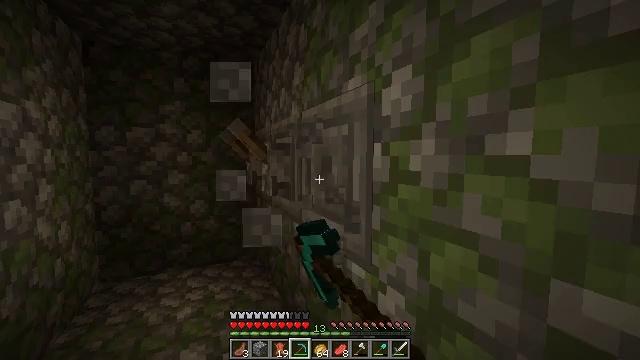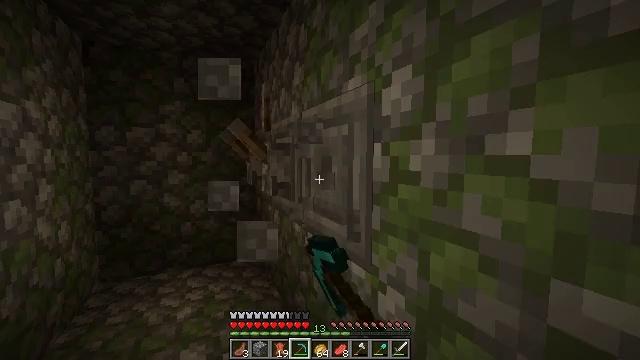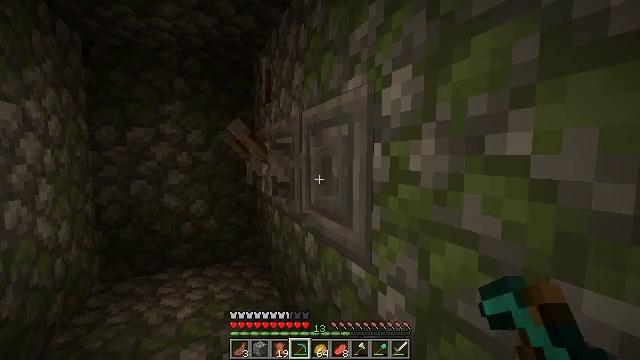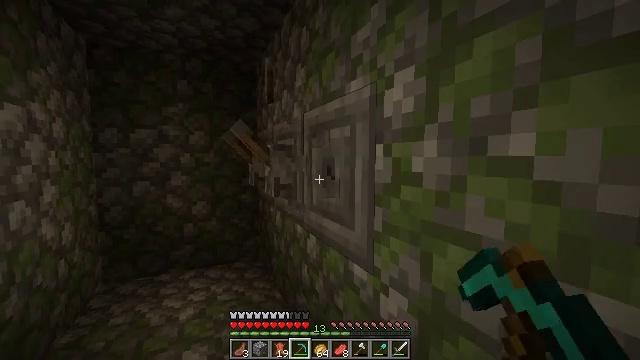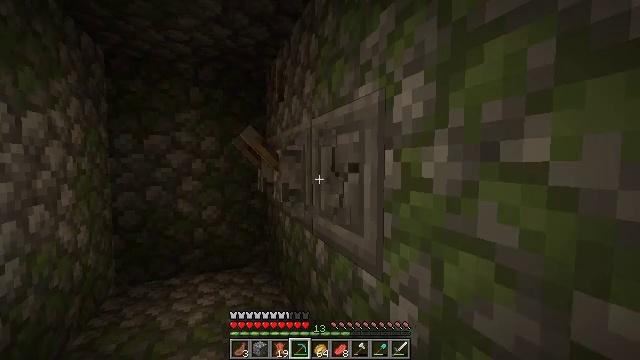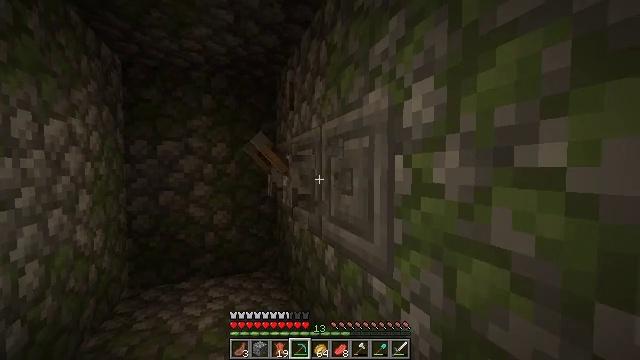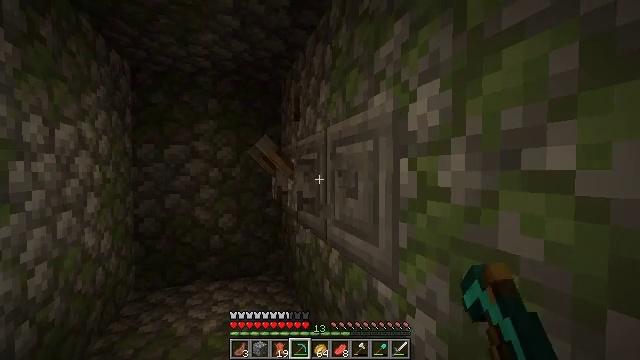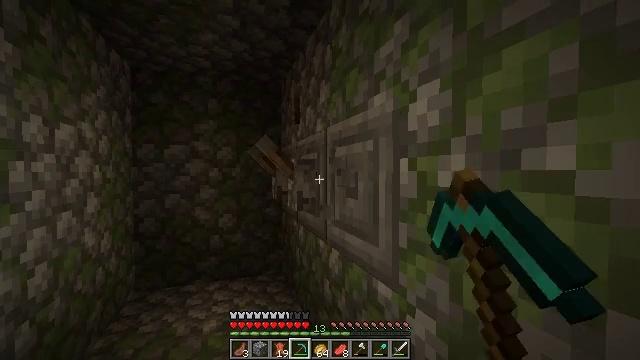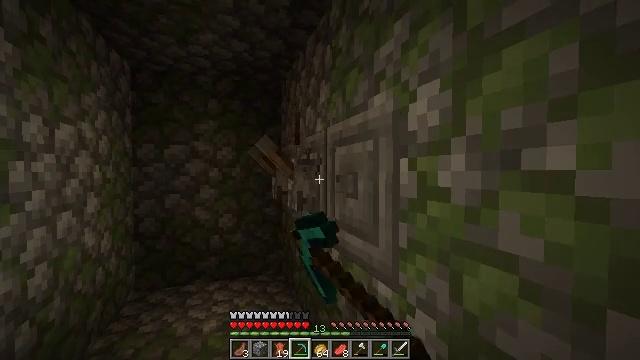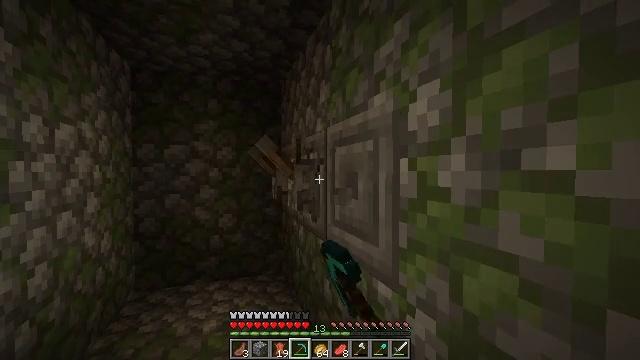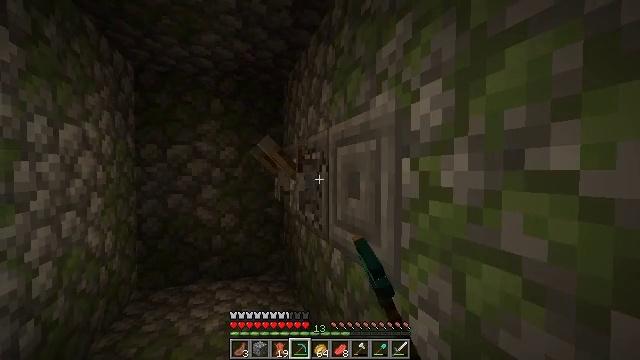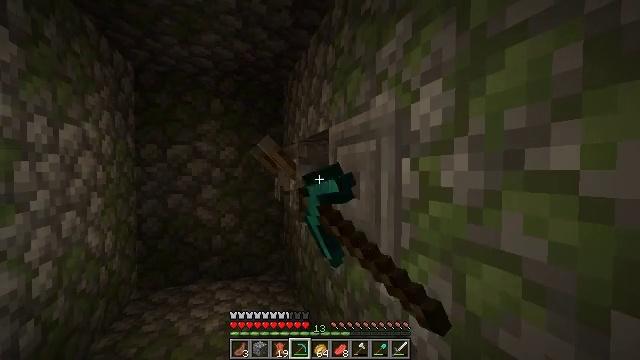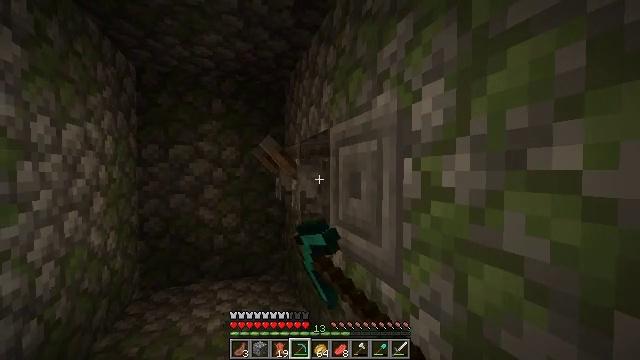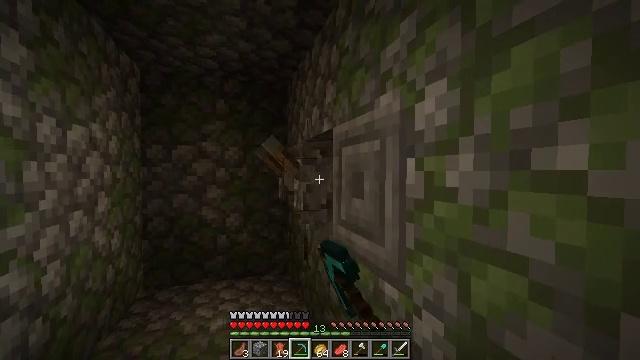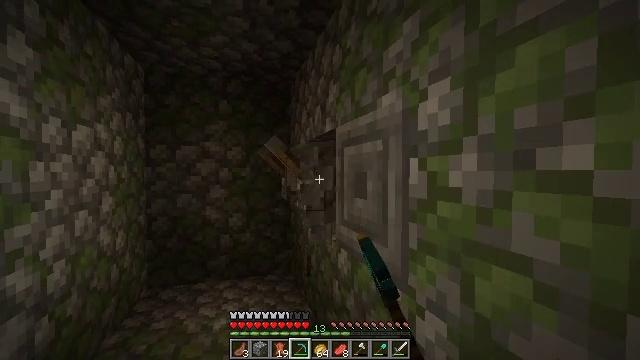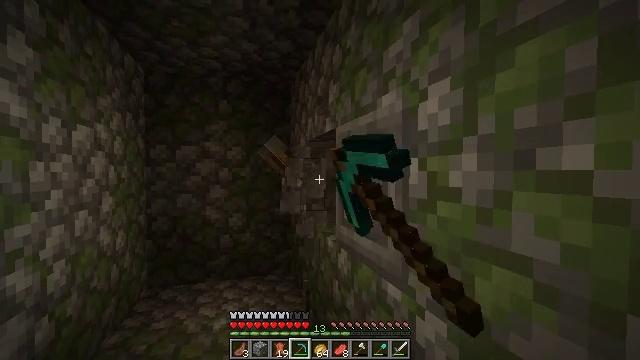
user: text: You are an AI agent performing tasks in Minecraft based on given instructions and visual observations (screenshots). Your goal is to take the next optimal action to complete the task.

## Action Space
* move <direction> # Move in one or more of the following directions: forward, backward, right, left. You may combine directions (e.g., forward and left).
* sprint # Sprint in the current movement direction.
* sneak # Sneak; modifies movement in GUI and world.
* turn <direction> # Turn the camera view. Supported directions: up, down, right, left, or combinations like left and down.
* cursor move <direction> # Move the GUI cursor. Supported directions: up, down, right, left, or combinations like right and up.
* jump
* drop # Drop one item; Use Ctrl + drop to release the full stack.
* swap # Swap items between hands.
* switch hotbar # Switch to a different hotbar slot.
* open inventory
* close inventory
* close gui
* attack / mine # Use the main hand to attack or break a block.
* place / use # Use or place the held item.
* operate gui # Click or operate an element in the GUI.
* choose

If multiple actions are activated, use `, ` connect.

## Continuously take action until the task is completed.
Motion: motion action
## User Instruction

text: Mine the chiseled stone bricks.
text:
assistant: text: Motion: attack / mine
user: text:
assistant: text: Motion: attack / mine
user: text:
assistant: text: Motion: attack / mine
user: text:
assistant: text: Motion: turn left and up, attack / mine
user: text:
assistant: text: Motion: turn left and up, attack / mine
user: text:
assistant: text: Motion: turn left, attack / mine
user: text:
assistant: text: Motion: attack / mine
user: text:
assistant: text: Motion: attack / mine
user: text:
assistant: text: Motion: attack / mine
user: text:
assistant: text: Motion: attack / mine
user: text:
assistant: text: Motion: attack / mine
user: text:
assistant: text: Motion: attack / mine
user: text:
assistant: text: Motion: attack / mine
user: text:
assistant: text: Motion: attack / mine
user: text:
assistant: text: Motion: attack / mine
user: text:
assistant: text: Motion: attack / mine
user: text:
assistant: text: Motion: attack / mine
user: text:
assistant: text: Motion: attack / mine
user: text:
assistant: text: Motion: attack / mine
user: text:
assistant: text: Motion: attack / mine
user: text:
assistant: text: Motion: attack / mine
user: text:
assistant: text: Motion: turn left, attack / mine
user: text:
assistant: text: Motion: turn left, attack / mine
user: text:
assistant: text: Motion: move forward, turn left, attack / mine
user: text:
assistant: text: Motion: move forward, turn left, attack / mine
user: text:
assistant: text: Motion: move forward, attack / mine
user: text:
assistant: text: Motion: move forward, attack / mine
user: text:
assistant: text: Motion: attack / mine
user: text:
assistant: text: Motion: attack / mine
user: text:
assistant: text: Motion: attack / mine